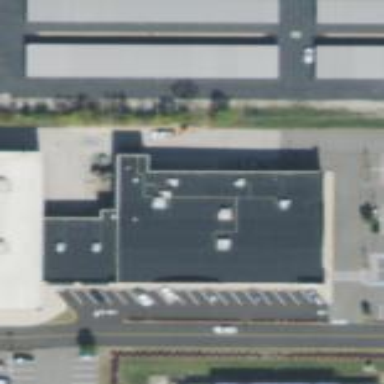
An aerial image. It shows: Building housing furniture shop.